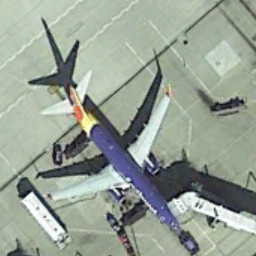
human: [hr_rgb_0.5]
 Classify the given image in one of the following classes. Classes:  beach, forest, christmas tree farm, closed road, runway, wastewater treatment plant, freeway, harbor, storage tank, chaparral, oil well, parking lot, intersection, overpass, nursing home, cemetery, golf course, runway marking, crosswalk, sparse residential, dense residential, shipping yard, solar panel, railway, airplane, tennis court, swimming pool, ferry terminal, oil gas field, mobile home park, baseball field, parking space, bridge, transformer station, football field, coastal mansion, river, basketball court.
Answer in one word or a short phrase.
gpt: airplane